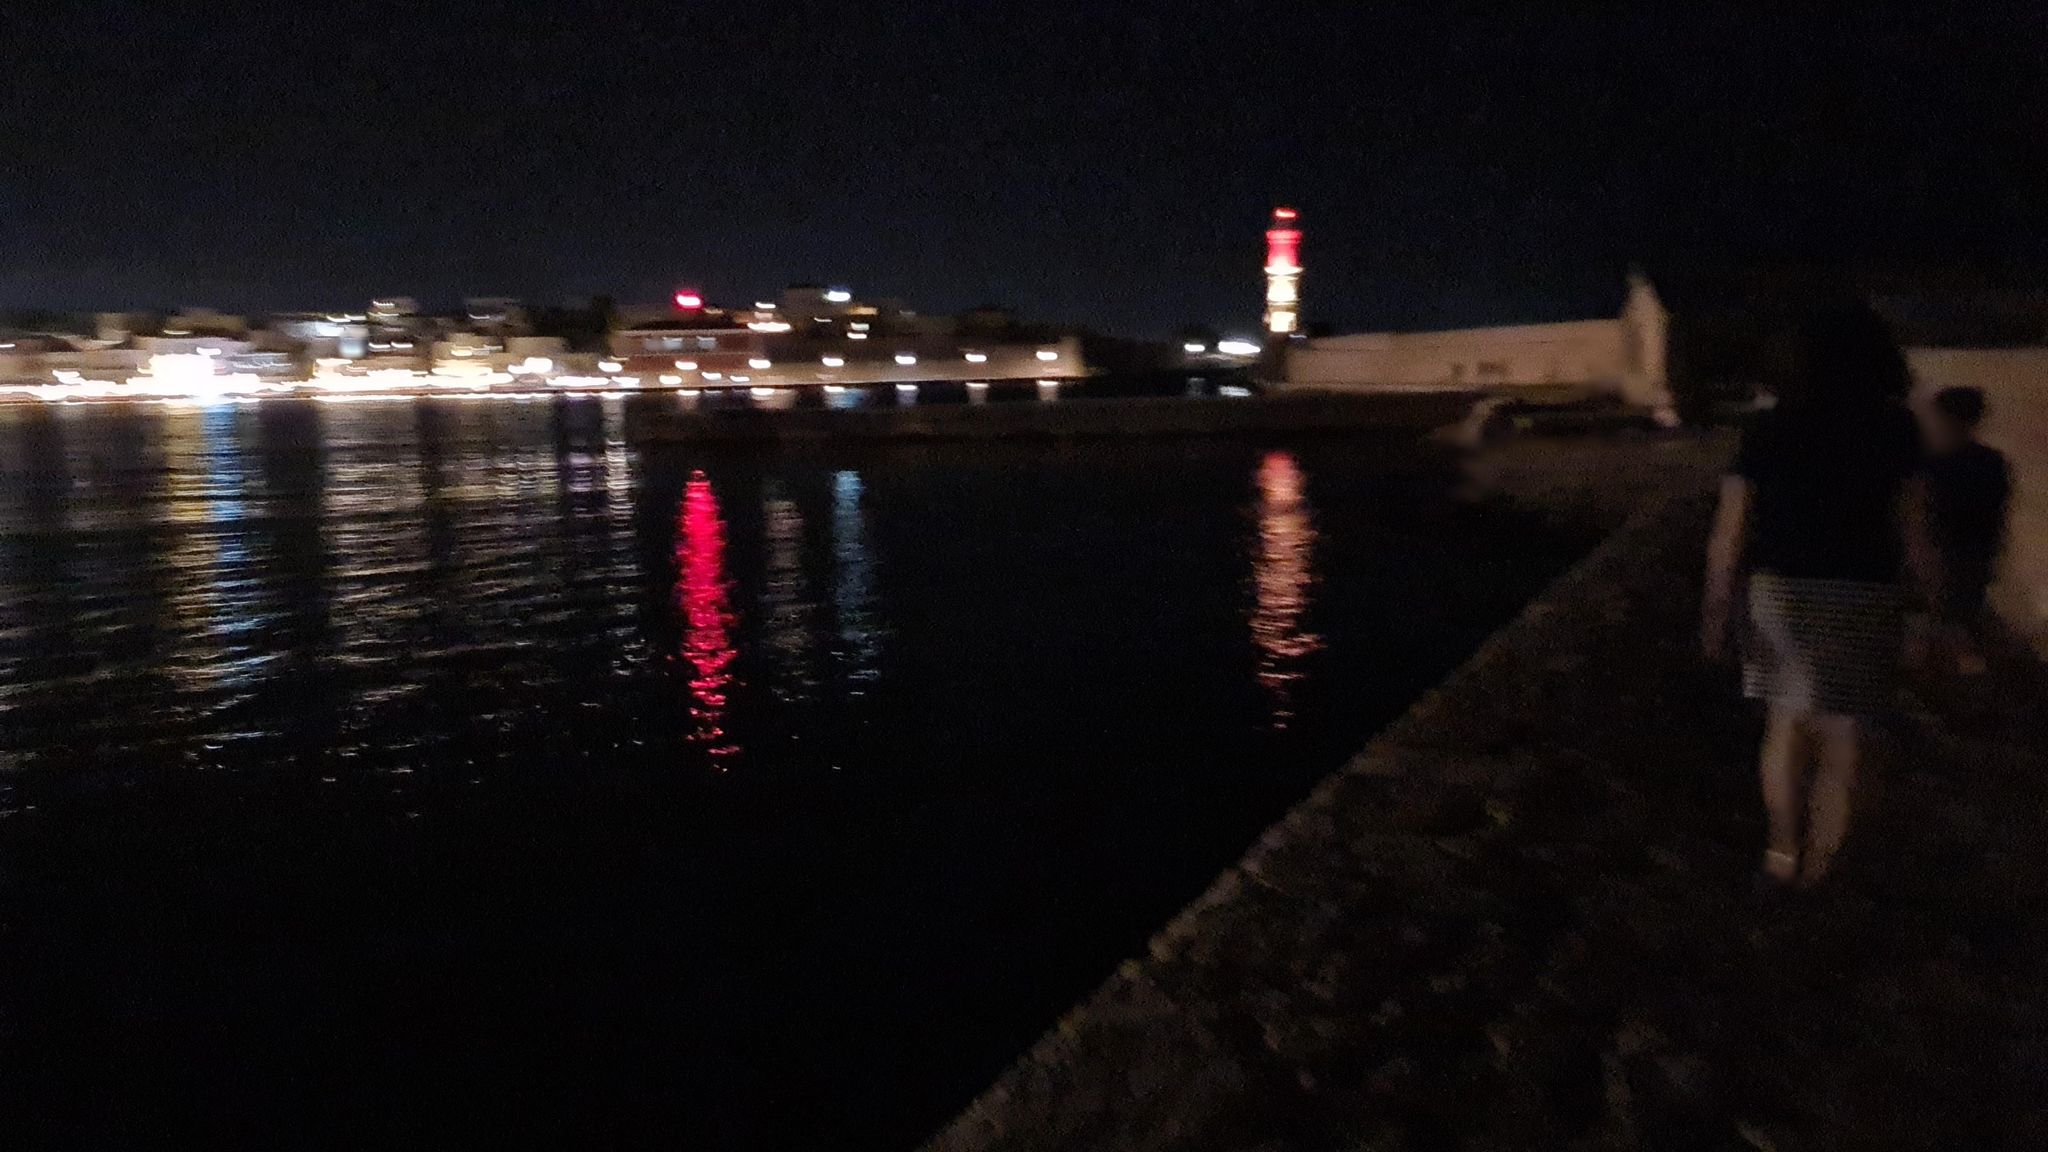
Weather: snowy
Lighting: night
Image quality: slightly poor
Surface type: walking surface
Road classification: residential, footway, steps
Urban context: urban centre
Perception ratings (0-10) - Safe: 1.39, Lively: 2.85, Beautiful: 8.06, Boring: 4.02, Depressing: 0.46, Wealthy: 7.44